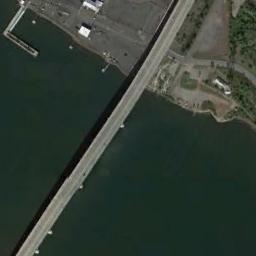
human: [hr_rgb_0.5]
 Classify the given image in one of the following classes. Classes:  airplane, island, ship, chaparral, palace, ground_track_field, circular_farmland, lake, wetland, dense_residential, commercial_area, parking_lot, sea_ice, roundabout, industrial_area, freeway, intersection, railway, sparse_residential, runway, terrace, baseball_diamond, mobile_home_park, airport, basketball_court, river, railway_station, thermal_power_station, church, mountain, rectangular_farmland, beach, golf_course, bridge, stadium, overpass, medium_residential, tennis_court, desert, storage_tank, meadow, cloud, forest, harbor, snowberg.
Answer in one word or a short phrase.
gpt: bridge